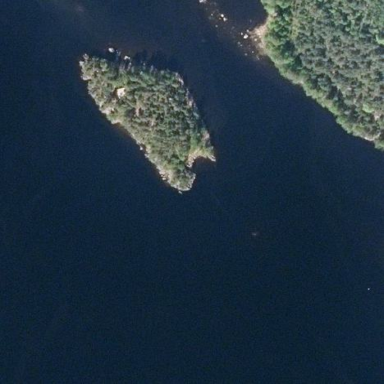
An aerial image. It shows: Islet.